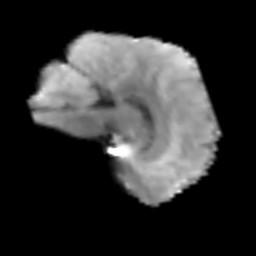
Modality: T2w
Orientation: sagittal
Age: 70
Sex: male
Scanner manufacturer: siemens
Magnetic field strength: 3 T
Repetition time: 3.2 s
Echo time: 0.081 s